Question: When I listen to a YouTube video fullscreen in landscape on my Galaxy Nexus, the navigation bar on the right disapear after a few seconds (the bar which contains the "back", "home" and "recent apps" buttons ).
I want to do the same thing when a user watch a video in my app. What is the code to hide the navigation bar?
---
[UPDATE] Here is the bar I want to hide. Not the title bar, nor the action bar. The navigation bar. (the bar which contains the "back", "home" and "recent apps" buttons ). I also don't want to "dim" the buttons. I'm looking into removing the bar entirely (like the YouTube app does when you plan a video fullscreen in landscape mode)

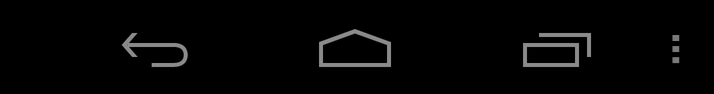
Answer: Use:
'''
view.setSystemUiVisibility(View.SYSTEM_UI_FLAG_HIDE_NAVIGATION);
'''